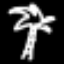
Label: palm tree